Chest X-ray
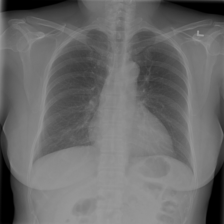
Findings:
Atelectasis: negative
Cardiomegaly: negative
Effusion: negative
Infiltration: negative
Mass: negative
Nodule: positive
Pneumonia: negative
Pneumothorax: negative
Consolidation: negative
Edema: negative
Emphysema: negative
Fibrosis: negative
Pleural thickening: negative
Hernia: negative